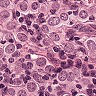
Metastatic tissue present: yes